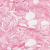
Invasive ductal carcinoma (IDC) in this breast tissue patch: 0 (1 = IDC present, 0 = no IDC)